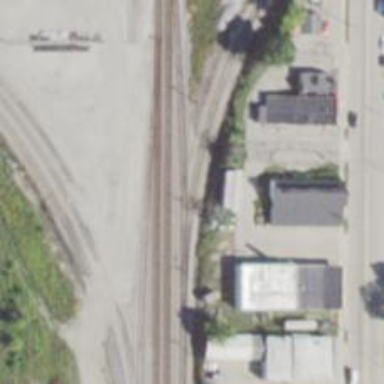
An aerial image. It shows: Railway spur service.